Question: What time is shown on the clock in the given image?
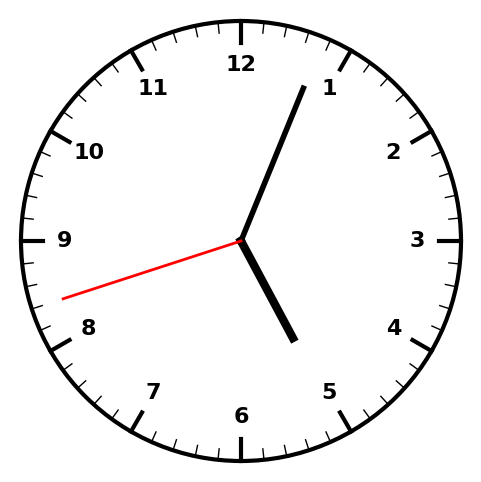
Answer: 05:03:42